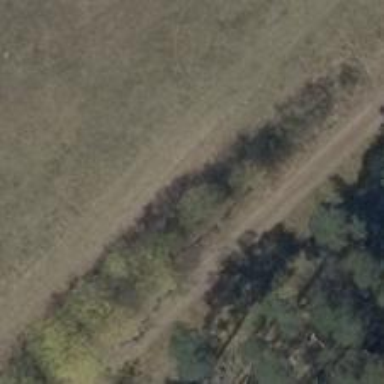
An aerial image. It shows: Abandoned railway.